Field crop: maize
Growth stage: 2
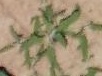
Species: atriplex